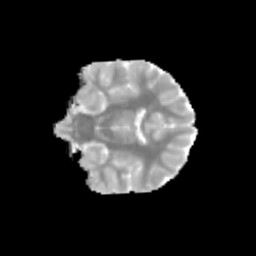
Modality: MD
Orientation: coronal
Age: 9
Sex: male
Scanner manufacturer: siemens
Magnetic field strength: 3 T
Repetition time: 3.8 s
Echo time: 0.07 s